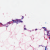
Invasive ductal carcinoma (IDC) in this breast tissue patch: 0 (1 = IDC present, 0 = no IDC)